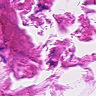
Metastatic tissue present: no